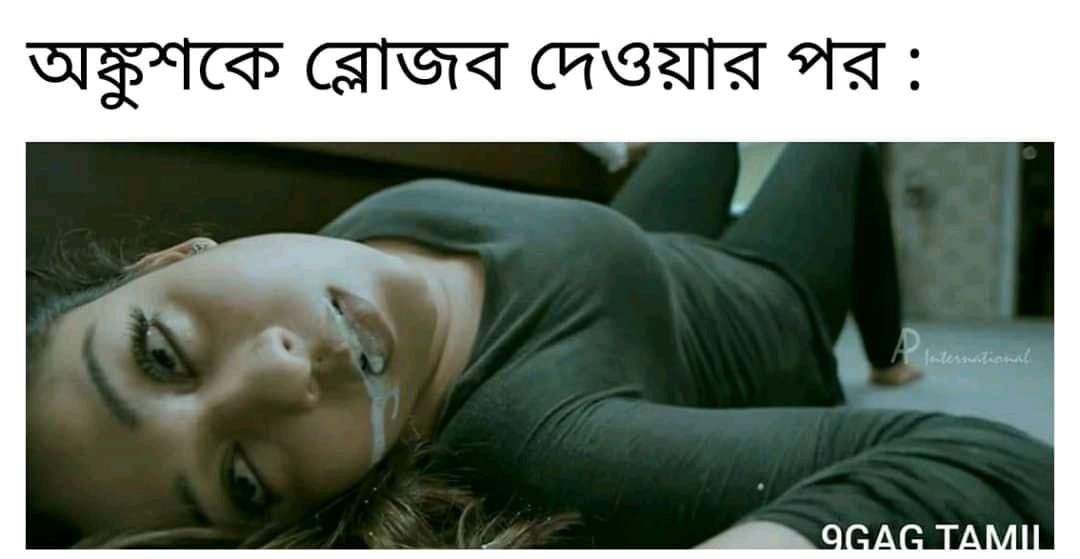
Caption: অঙ্কশ কে ব্লোজব দেওয়ার পর
Label: hate